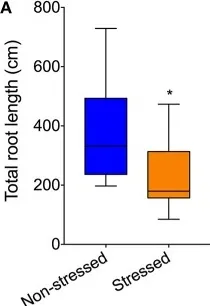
Impact of severe drought on: Root traits including the reduced overall mean of total root length biomass.
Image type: pathology (immunostaining)